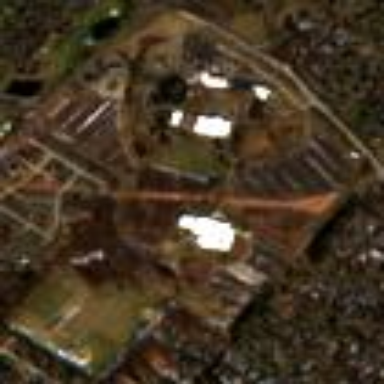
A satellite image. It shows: College.